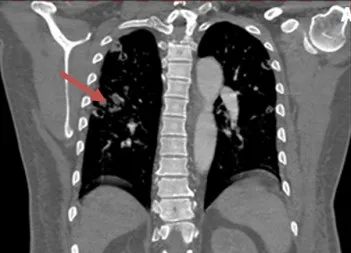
A, B) CT chest (coronal and axial views): multiple parenchymal and pulmonary nodular lesions, some with air-fluid levels (abscesses), indicated by blue arrows.
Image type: radiology (ct)